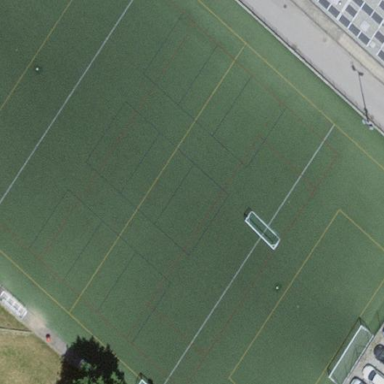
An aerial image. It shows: Soccer pitch enclosed with chain-link fence.